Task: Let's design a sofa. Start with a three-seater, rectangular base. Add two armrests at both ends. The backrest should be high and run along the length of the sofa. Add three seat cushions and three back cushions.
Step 431:
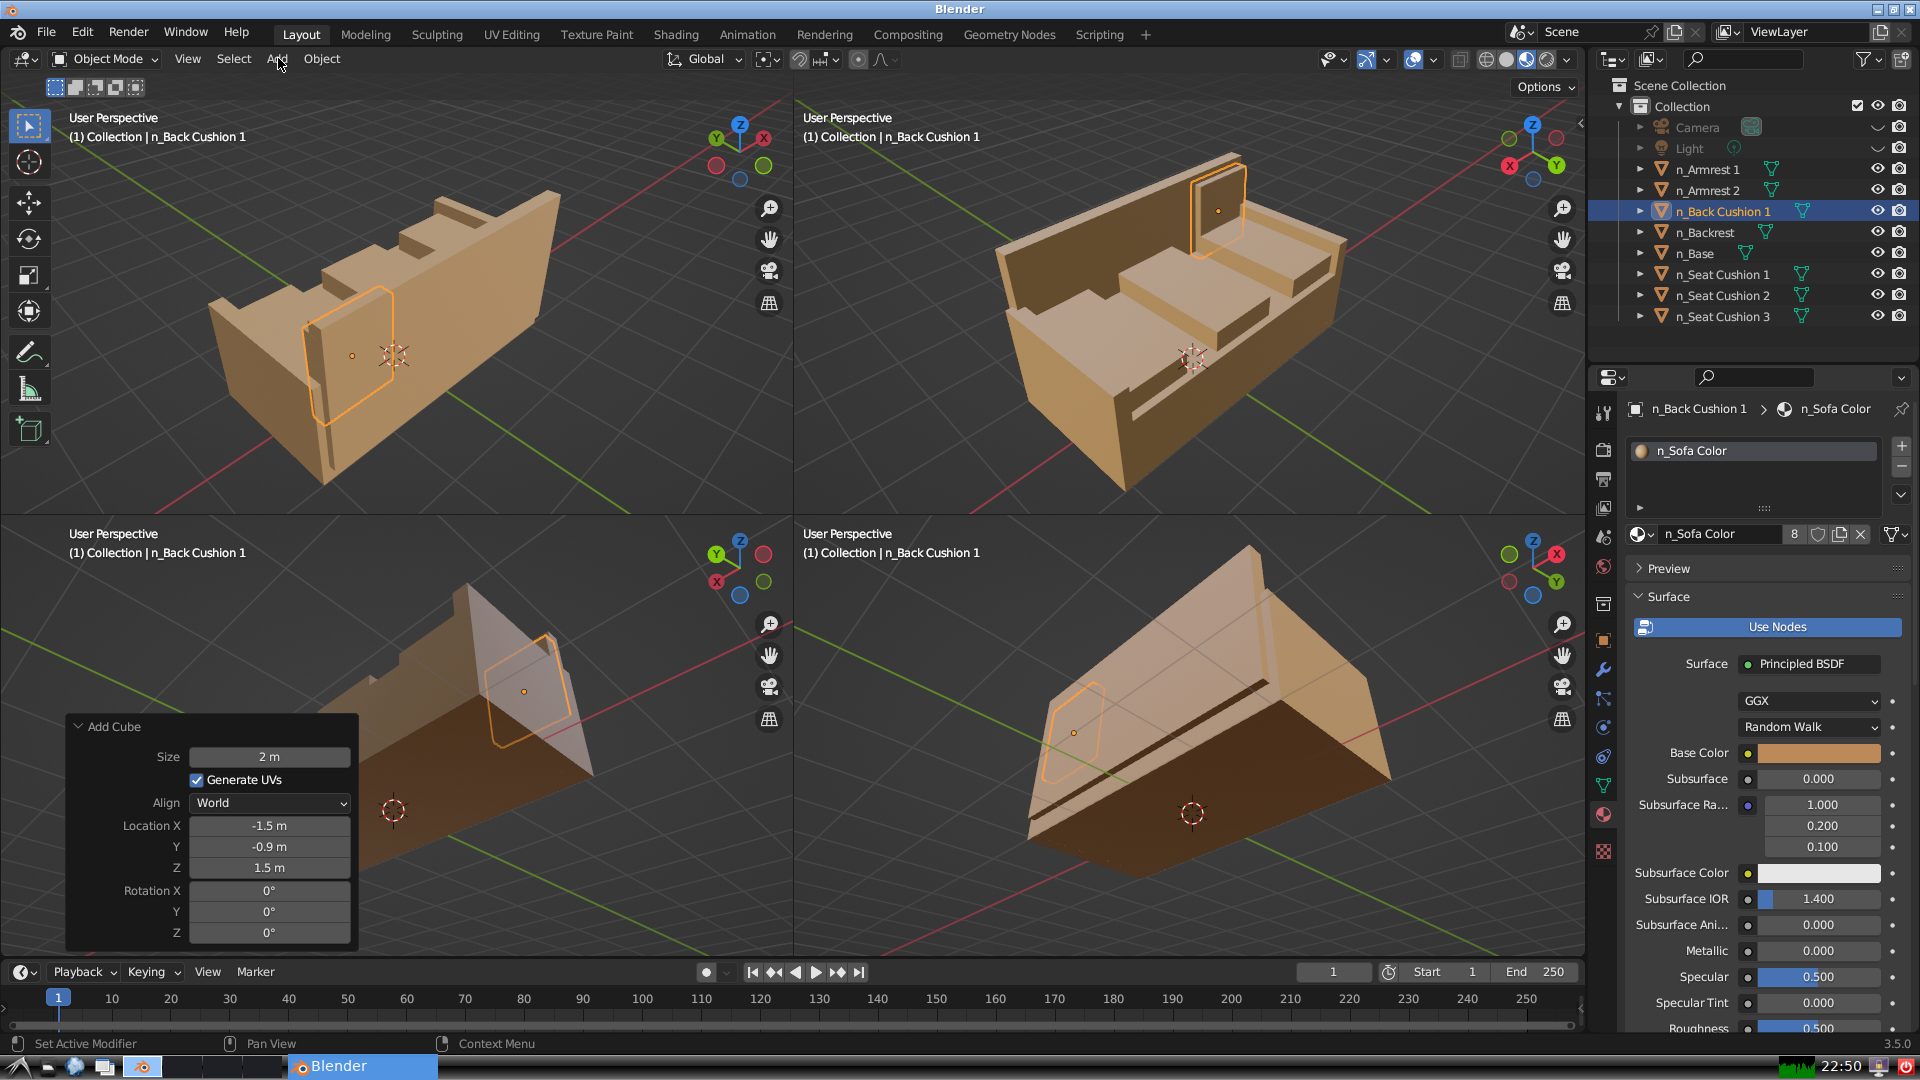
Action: click: no